Question: I want to mapping following simple entities:
'''
public class AnimalsOwner
{
public AnimalsOwner()
{
Cats = new List<Cat>();
Dogs = new List<Dog>();
}
public virtual int Id { get; set; }
public virtual IList<Cat> Cats { get; set; }
public virtual IList<Dog> Dogs { get; set; }
}
public abstract class Animal
{
public virtual int Id { get; set; }
public virtual AnimalsOwner AnimalsOwner { get; set; }
}
public class Dog : Animal
{
public virtual string DogsProperty { get; set; }
}
public class Cat : Animal
{
public virtual string CatsProperty { get; set; }
}
'''
With the following mappings:
'''
public OwnerMapping()
{
this.Table("Owners");
Id(x => x.Id)
.GeneratedBy.Native();
HasMany(x => x.Cats).AsBag().Cascade.SaveUpdate();
HasMany(x => x.Dogs).AsBag().Cascade.SaveUpdate();
}
}
public class AnimalMapping : ClassMap<Animal>
{
public AnimalMapping()
{
this.Table("Animals");
Id(x => x.Id).GeneratedBy.Native();
References(x => x.AnimalsOwner).Not.Nullable();
}
}
public class DogMap : SubclassMap<Dog>
{
public DogMap()
{
this.Table("Dogs");
this.KeyColumn("AnimalId");
Map(x => x.DogsProperty);
}
}
public class CatMap : SubclassMap<Cat>
{
public CatMap()
{
this.Table("Cats");
this.KeyColumn("AnimalId");
Map(x => x.CatsProperty);
}
}
'''
With such mappings everything works fine, but generated schema looks like following:

And such code:
'''
var owner = new AnimalsOwner();
owner.Cats.Add(new Cat()
{
AnimalsOwner = owner,
CatsProperty = "cat"
});
'''
Makes inserts in all three tables (Animals, Cats, Dogs) of column OwnderId. But isn't it enough to have it only in Animals table? If yes then how to achieve it? If NHibernate acts as expected then why is he doing such a duplication?
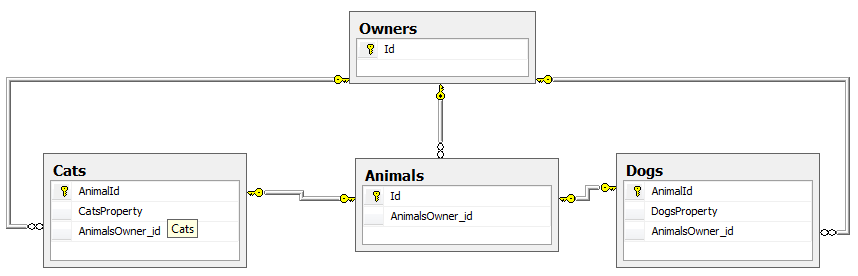
Answer: I would map this using table-per-class strategy and filter the public collections by type. This database structure is much easier to work with and more efficient to query.
'''
public class AnimalMapping : ClassMap<Animal>
{
public AnimalMapping()
{
Table("Animals");
Id(x => x.Id).GeneratedBy.Native();
References(x => x.AnimalsOwner);
DiscriminateSubClassesOnColumn("AnimalType");
}
}
public class DogMap : SubclassMap<Dog>
{
public DogMap()
{
DiscriminatorValue("DOG");
Map(x => x.DogsProperty);
}
}
public class CatMap : SubclassMap<Cat>
{
public CatMap()
{
DiscriminatorValue("CAT");
Map(x => x.CatsProperty);
}
}
'''
The Dogs and Cats collection can be exposed by mapping the Animals collection as a private member and filtering by type:
'''
public class AnimalsOwner
{
private IList<Animal> _animals;
public AnimalsOwner()
{
_animals = new List<Animal>();
}
public virtual int Id { get; set; }
public virtual IEnumerable<Animal> Animals { get { return _animals; } }
public virtual IEnumerable<Cat> Cats { get { return _animals.OfType<Cat>(); } }
public virtual IEnumerable<Dog> Dogs { get { return _animals.OfType<Dog>(); } }
public virtual void AddAnimal(Animal animal)
{
if (!_animals.Contains(animal))
{
animal.AnimalsOwner = this;
_animals.Add(animal);
}
}
public virtual void RemoveAnimal(Animal animal)
{
if (_animals.Contains(animal))
{
animal.AnimalsOwner = null;
_animals.Remove(animal);
|
}
}
'''
The mapping for this class would be:
'''
public OwnerMapping()
{
this.Table("Owners");
Id(x => x.Id).GeneratedBy.Native();
HasMany(x => x.Animals.AsBag.Cascade.AllDeleteOrphan()
.Inverse().LazyLoad()
.Access.CamelCaseField(Prefix.Underscore);
}
}
'''
And the code for adding a cat would be:
'''
var owner = new AnimalsOwner();
owner.AddAnimal(new Cat()
{
CatsProperty = "cat"
});
'''